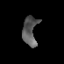
Tissue: prostate
Cell type: T cells
Senescence score: 0.239
Nuclear area (px): 408
Mean DAPI intensity: 90.5